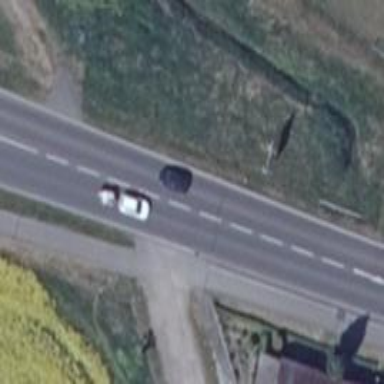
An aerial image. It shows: Primary road with asphalt surface.